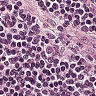
Metastatic tissue present: no